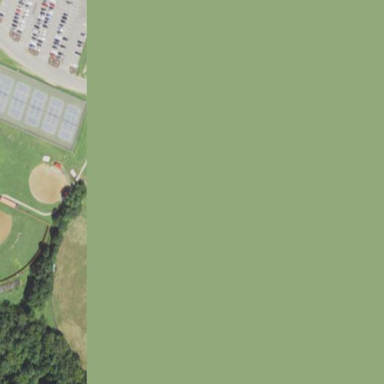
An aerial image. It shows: Baseball pitch for leisure and sports activities.